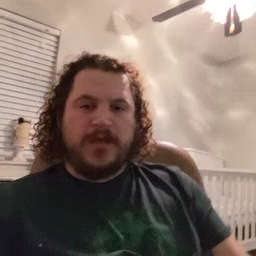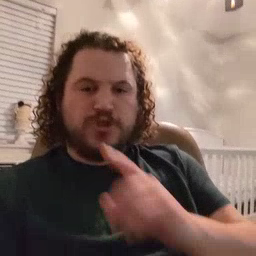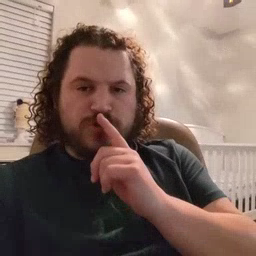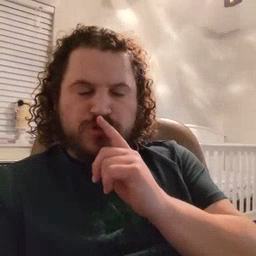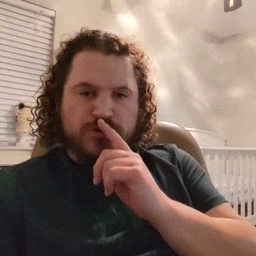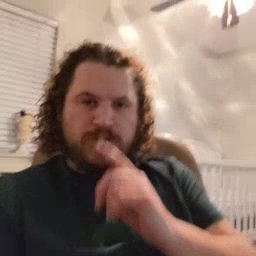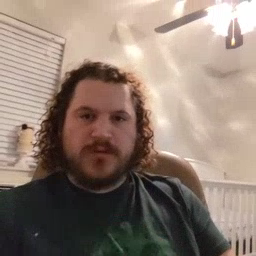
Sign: shhh